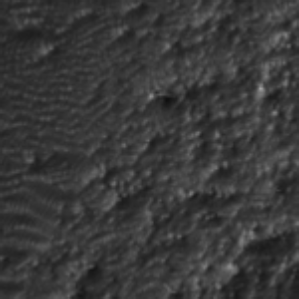
Label: frost